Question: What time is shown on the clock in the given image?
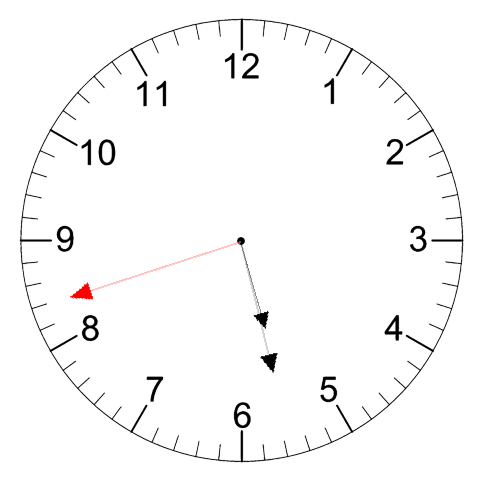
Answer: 05:27:42